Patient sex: M
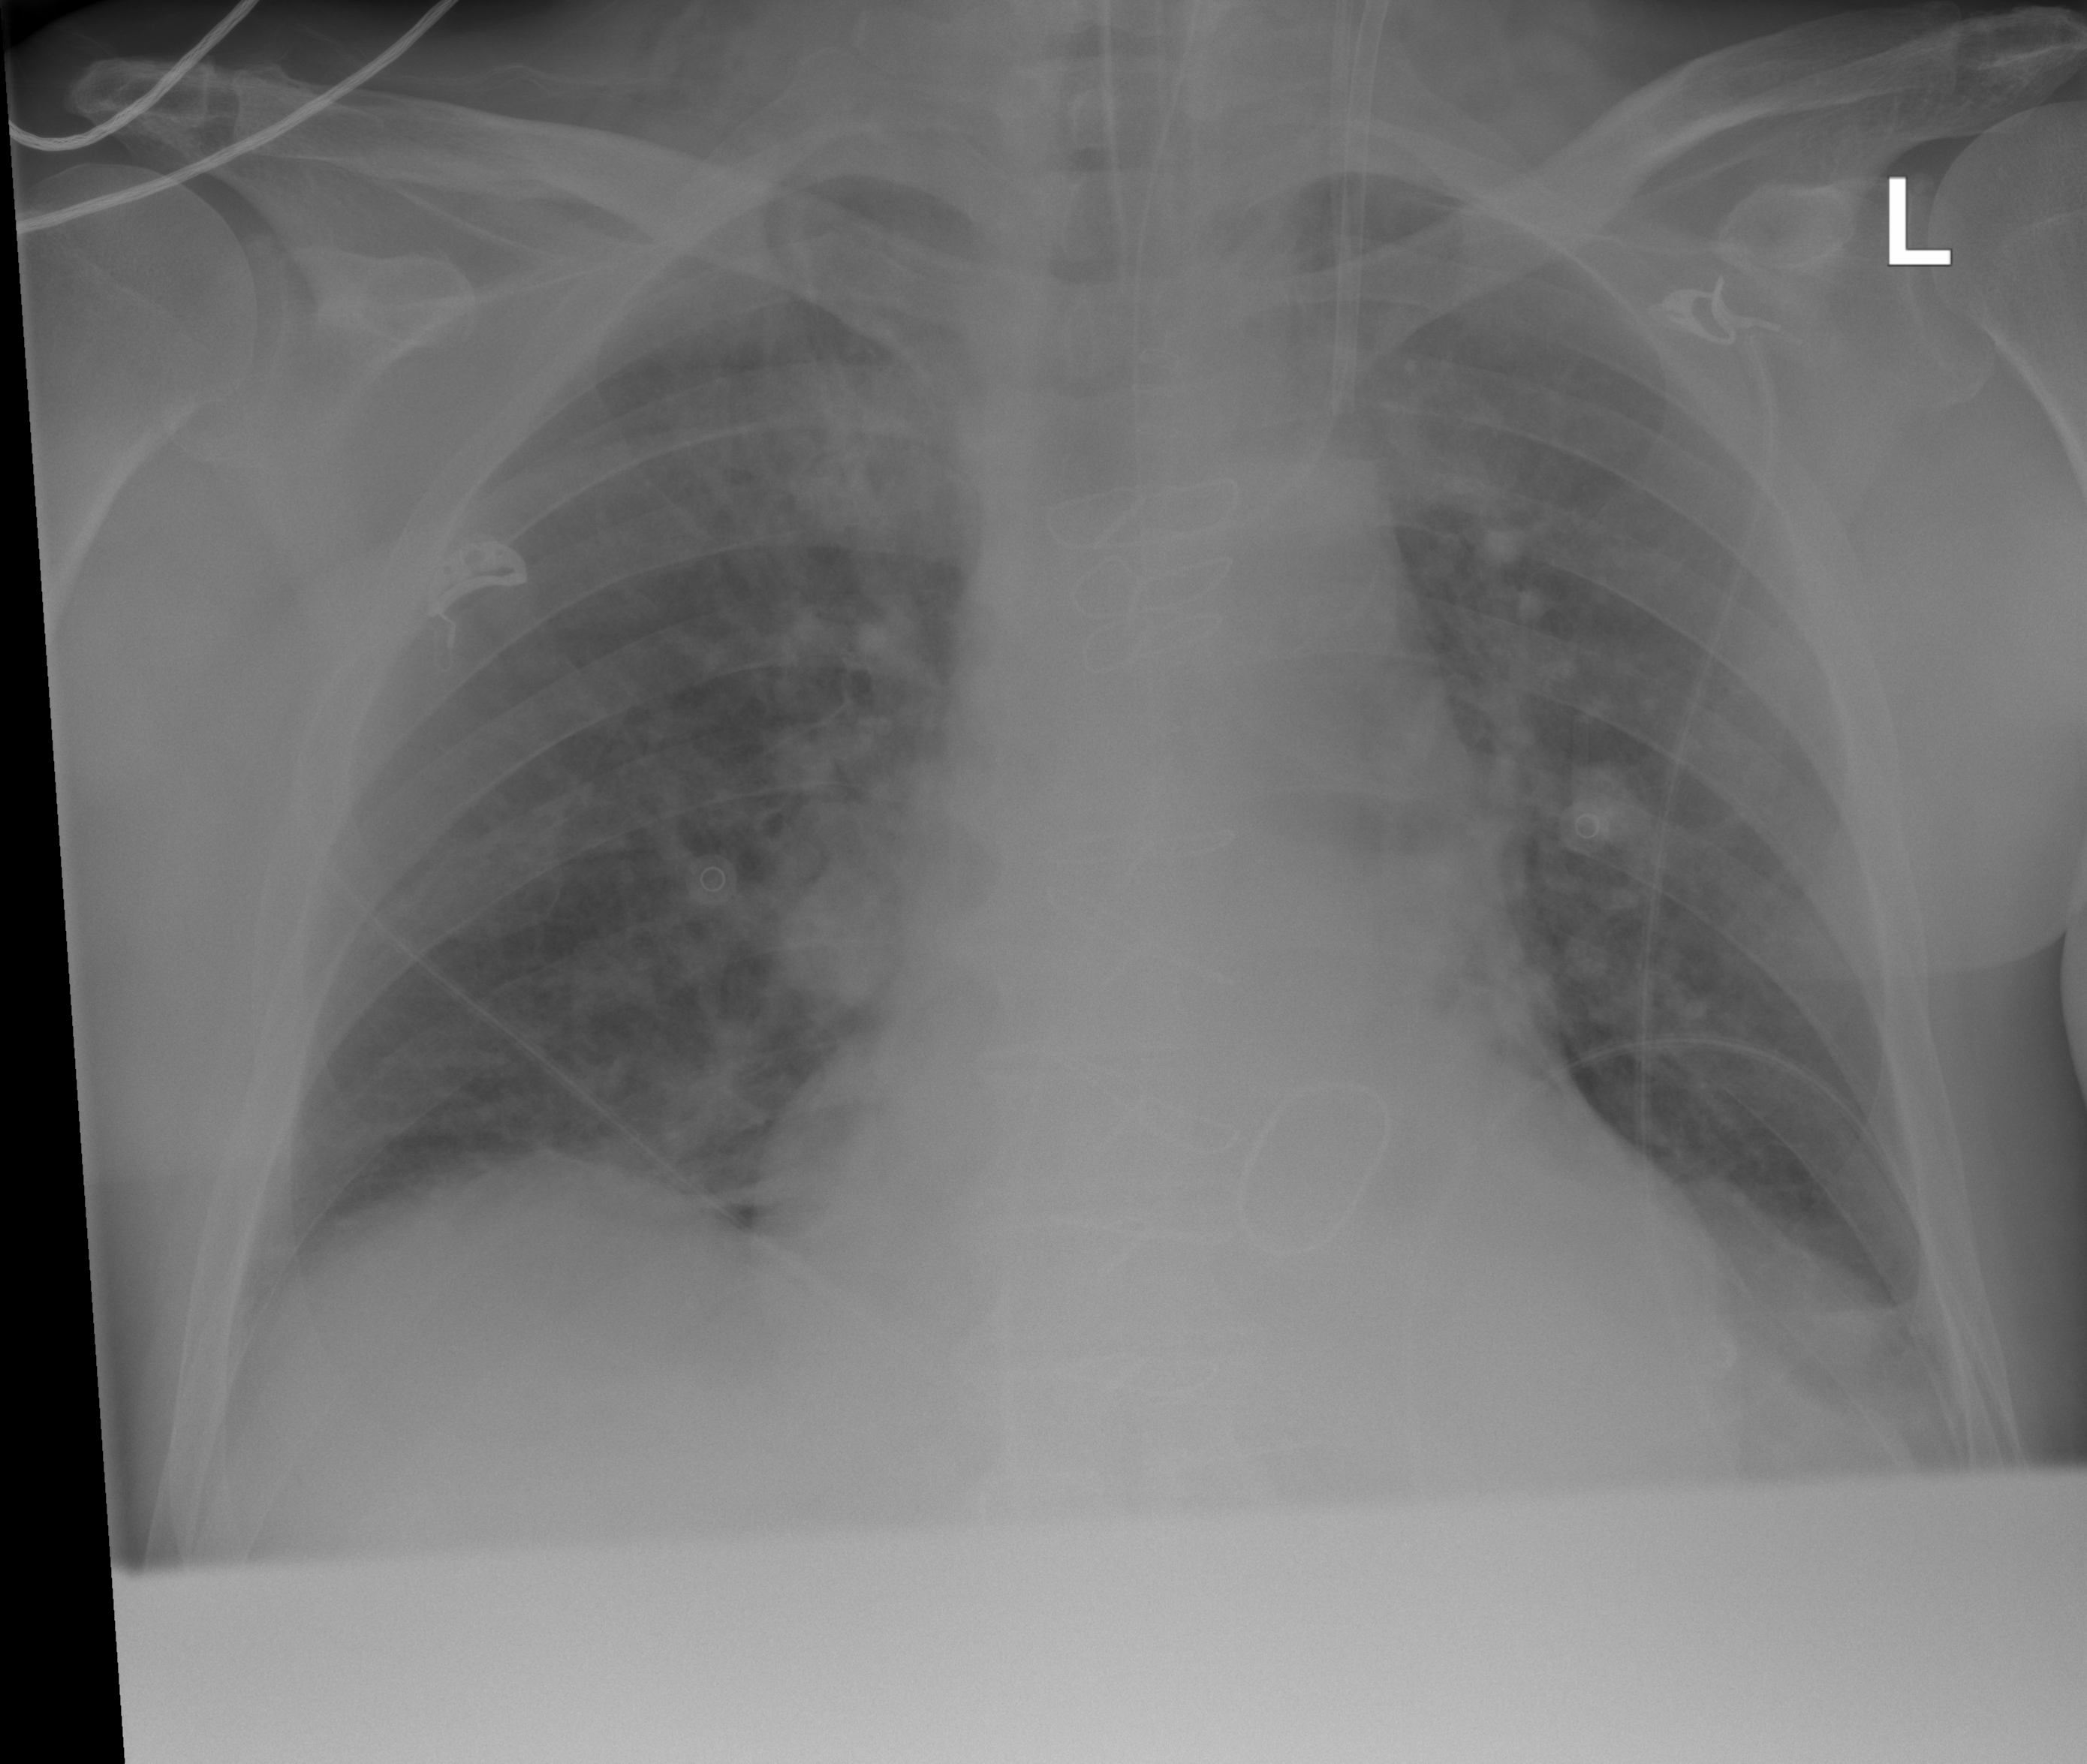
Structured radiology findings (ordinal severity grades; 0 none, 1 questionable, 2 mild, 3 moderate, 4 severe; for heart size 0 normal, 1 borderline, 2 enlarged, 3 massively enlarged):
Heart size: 2
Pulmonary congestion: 1
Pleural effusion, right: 1
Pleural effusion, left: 2
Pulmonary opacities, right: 0
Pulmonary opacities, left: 0
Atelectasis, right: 1
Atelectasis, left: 1